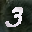
Label: 3